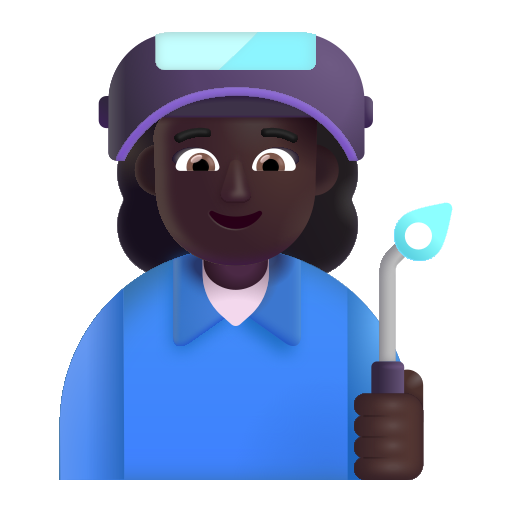
woman factory worker color dark